【题型】填空题　【知识点】立体几何　【难度】medium
如图，$\triangle ABC$是边长为$2\sqrt{2}$的等边三角形，$\triangle BDC$为直角三角形，$D$为直角顶点，$\angle DCB = 60^\circ$，连接$AD$．当二面角$A - BC - D$从$0^\circ$变化到$90^\circ$的过程中，线段$AD$在平面$BCD$上的投影扫过的平面区域的面积为\underline{\quad\quad\quad}．

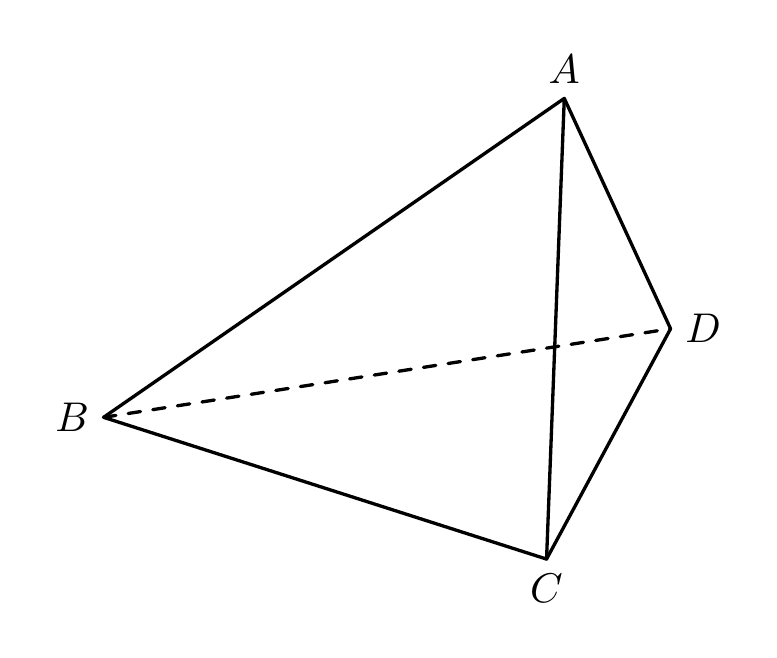
【解答】
\textbf{【答案】} $\dfrac{\sqrt{3}}{2}$

\vspace{1em}
\textbf{【详解】} 解：在$\text{Rt}\triangle BCD$中，$BC = 2\sqrt{2}$，$\angle DCB = 60^\circ$，所以$DC = \sqrt{2}$，$BD = \sqrt{6}$，

延长$CD$至$M$点，使$CD = DM$，连接$BM$，$CM = BC = 2\sqrt{2}$，且$\angle DCB = 60^\circ$，

则$\triangle BCM$为等边三角形，且$\triangle BCM$为二面角$A - BC - D$为$0^\circ$时$\triangle ABC$在平面$BCD$上的投影．

取边$BC$的中点$N$，连接$AN$，$MN$，则$AN \perp BC$，$MN \perp BC$，

又$AN \cap MN = N$，所以$BC \perp$平面$AMN$，

过点$A$作$AH \perp$平面$BCM$，则$H \in MN$，即点$A$在平面$BCD$内的摄影在线段$MN$上，

则二面角$A - BC - D$从$0^\circ$变化到$90^\circ$的过程中，点$A$在平面$BCD$内的摄影从$M$到$N$，

线段$AD$在平面$BCD$上的投影扫过的平面区域为$\triangle NDM$．

$NC = DC = \sqrt{2}$，$\angle DCN = 60^\circ$，所以$\triangle DCN$为等边三角形，

则有$ND = \sqrt{2}$，

又$DM = \sqrt{2}$，$\angle NDM = 180^\circ - 60^\circ = 120^\circ$，

所以$S_{\triangle NDM} = \dfrac{1}{2}ND \cdot DM\sin120^\circ = \dfrac{\sqrt{3}}{2}$．

故答案为：$\dfrac{\sqrt{3}}{2}$．

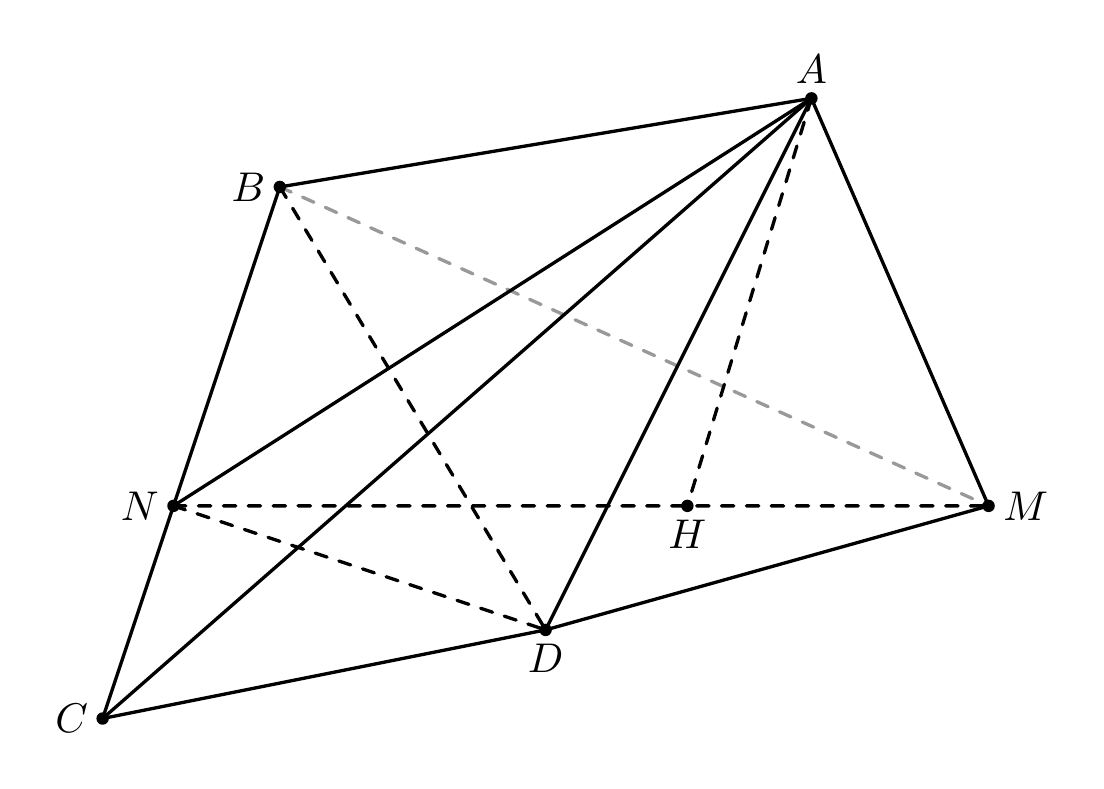